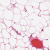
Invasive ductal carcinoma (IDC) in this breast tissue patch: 0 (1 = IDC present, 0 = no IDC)